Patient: sex F, age 61
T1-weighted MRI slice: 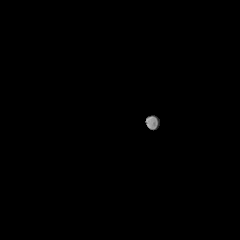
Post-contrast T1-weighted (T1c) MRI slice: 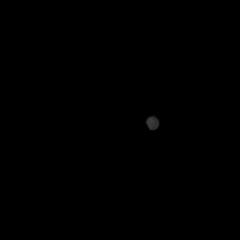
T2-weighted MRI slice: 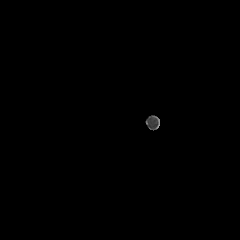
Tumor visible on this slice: no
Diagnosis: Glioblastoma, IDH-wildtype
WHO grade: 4